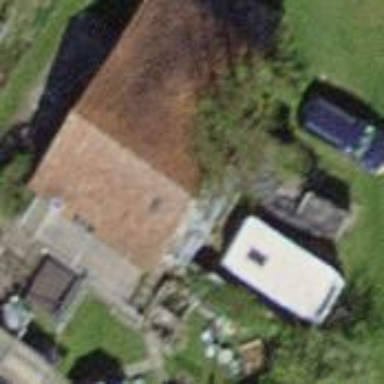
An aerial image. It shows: Rural barn.